The image is a continuous-wavelet scalogram (time versus scale) of a rotating-machine vibration signal. Determine the machine's mechanical condition. Answer with exactly one of: normal, misalignment, unbalance, looseness.
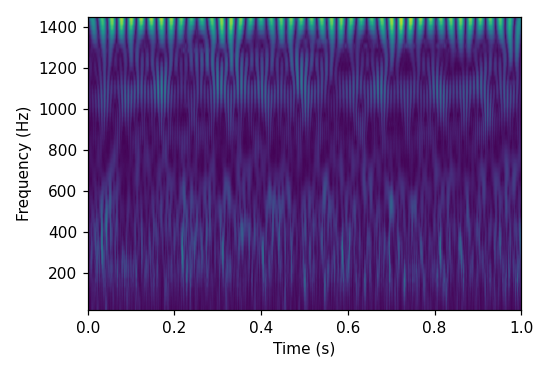
Answer: unbalance